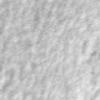
Label: no_change